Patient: sex M, age 68
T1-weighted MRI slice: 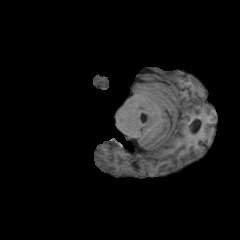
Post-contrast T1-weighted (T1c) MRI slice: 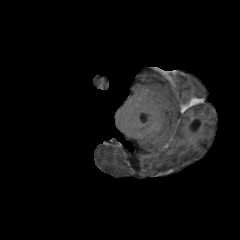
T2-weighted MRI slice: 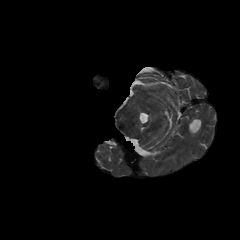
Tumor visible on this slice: no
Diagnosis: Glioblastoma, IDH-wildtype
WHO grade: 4